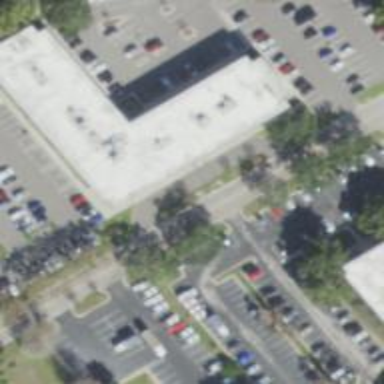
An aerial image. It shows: Commercial building with flat roof.